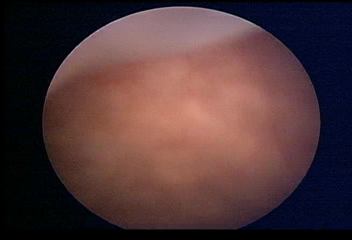
Modality: WLC
Class: Normal mucosa
Bladder cancer association: No